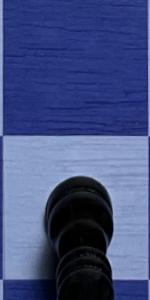
Label: Empty